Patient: sex F, age 57
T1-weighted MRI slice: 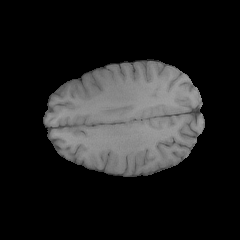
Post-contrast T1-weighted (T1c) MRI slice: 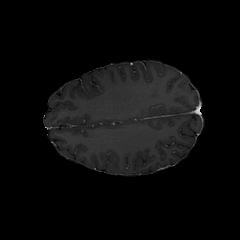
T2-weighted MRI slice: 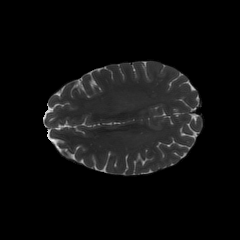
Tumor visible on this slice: no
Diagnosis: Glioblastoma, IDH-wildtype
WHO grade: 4